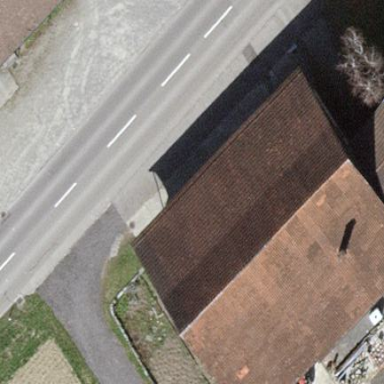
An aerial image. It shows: Gabled roof on farm auxiliary building.